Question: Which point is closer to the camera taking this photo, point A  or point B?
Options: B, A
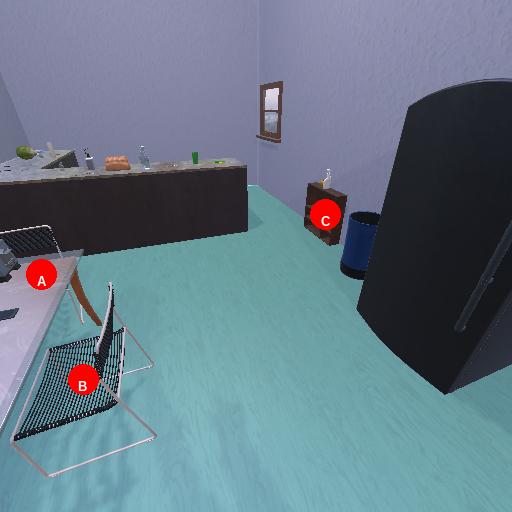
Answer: B